Question: I have a standard wpf datepicker box where the is bound:
'''
<DatePicker x:Name="EffDatePicker" SelectedDate="{Binding EffectiveDate, Mode=OneWayToSource}"/>
'''
When the page loads, the datepicker is getting highlighted with a red border, suggesting that the validation has failed, probably because the EffectiveDate is not set.

I can set the effective date on startup, but then I lose the built in "Select a date" watermark, which I'd like to keep. I can also set the TargetNullValue in the binding, but then I lose that watermark again. I'm using OneWayToSource because the date is only ever set by the user, never through the model. Perhaps I'm using that incorrectly?
When the user selects a date, it does properly set the 'EffectiveDate' property in the model and the error goes away.
I know I can set the validation error template to '{x:Null}' and that red border from being shown, but that feels hacky. I have also seen <URL>, but it looks like that problem came from binding to instead of .
Can anyone suggest the right way to the validation error and not just hide it?
Thanks in advance,
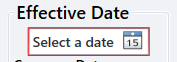
Answer: You could write your own 'ValidationRule' to use with 'DatePicker'.
Let's say you have nullable 'DateTime' property in your viewmodel, e.g.
'''
public class MainViewModel : ViewModelBase
{
public MainViewModel()
{}
public DateTime? EffectiveDate { get; set; }
}
'''
And in your XAML you have
'''
...
xmlns:rules="clr-namespace:YourNameSpace.ValidationRules"
...
<DatePicker x:Name="EffDatePicker">
<DatePicker.SelectedDate>
<Binding Path="EffectiveDate"
Mode="OneWayToSource"
UpdateSourceTrigger="PropertyChanged">
<Binding.ValidationRules>
<rules:DateRule/>
</Binding.ValidationRules>
</Binding>
</DatePicker.SelectedDate>
</DatePicker>
'''
Then the following rule would the trick
'''
namespace YourNameSpace.ValidationRules
{
public class DateRule : ValidationRule
{
public override ValidationResult Validate(object value, CultureInfo cultureInfo)
{
return new ValidationResult(value is DateTime || value == null, null);
}
}
}
'''